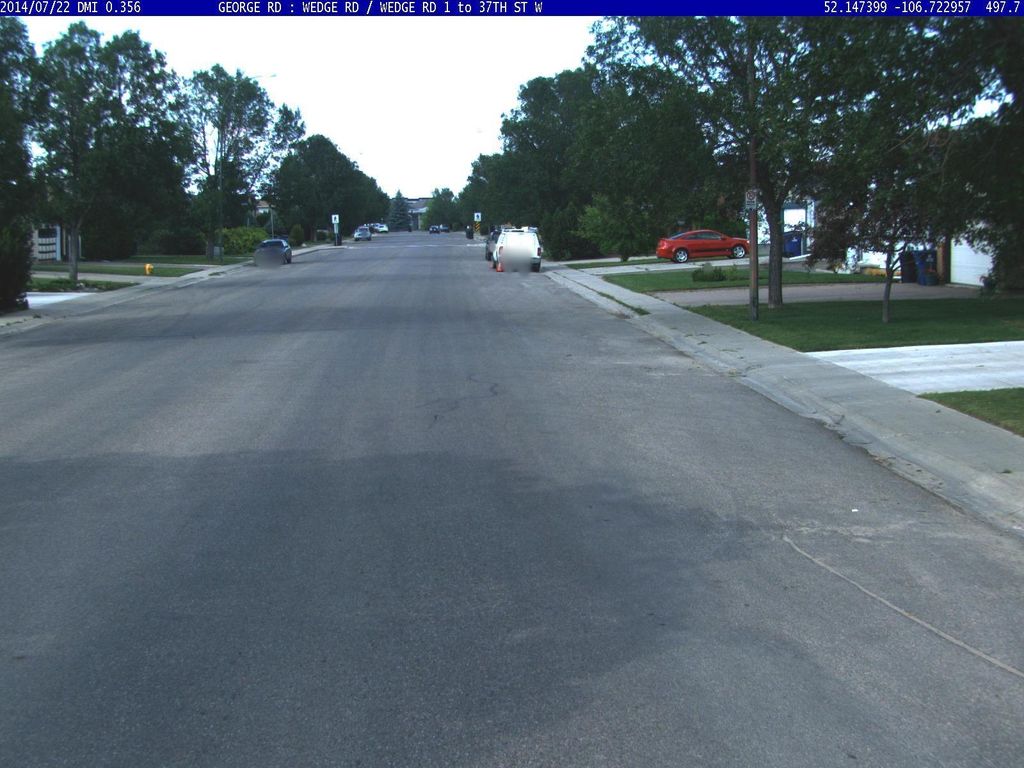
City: saskatoon